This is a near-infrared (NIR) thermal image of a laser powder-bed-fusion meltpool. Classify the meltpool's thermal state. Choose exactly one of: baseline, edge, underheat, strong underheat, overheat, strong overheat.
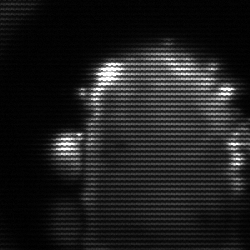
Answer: baseline